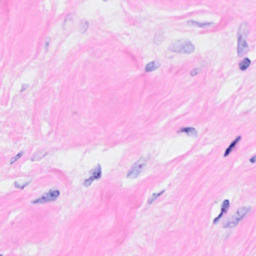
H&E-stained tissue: Breast